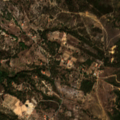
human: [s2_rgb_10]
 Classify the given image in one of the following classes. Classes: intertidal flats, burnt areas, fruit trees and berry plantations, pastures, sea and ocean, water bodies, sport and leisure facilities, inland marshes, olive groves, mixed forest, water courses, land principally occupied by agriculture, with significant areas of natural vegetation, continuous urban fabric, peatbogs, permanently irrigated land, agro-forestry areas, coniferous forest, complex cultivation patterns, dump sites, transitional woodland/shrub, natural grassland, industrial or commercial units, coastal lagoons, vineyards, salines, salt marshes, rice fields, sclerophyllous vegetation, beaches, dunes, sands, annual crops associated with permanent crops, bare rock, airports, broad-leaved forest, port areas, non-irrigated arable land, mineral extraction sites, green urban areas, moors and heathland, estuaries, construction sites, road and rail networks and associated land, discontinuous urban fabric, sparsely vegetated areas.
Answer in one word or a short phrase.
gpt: non-irrigated arable land, complex cultivation patterns, broad-leaved forest, coniferous forest, mixed forest, transitional woodland/shrub